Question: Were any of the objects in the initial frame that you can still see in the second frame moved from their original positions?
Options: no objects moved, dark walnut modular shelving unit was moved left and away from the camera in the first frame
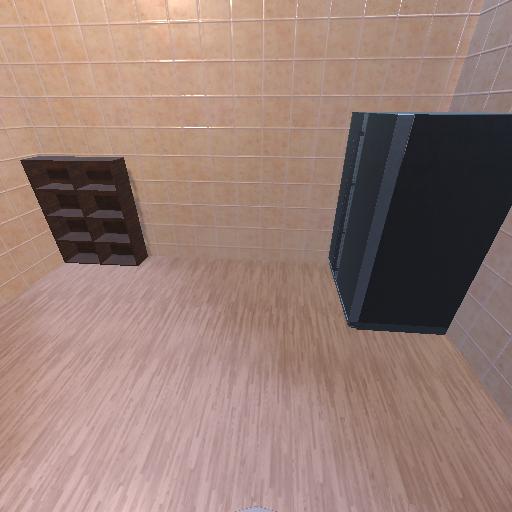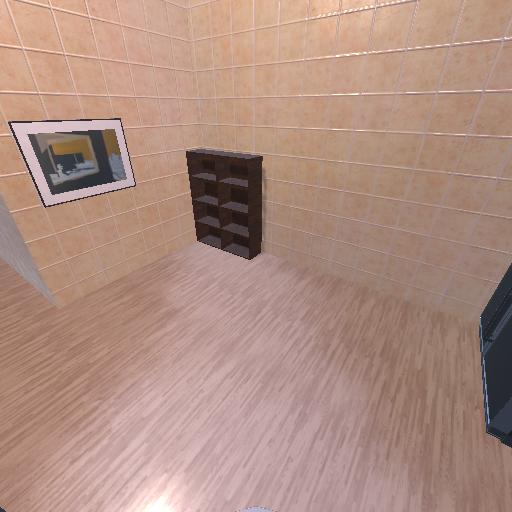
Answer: no objects moved